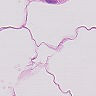
Metastatic tissue present: no